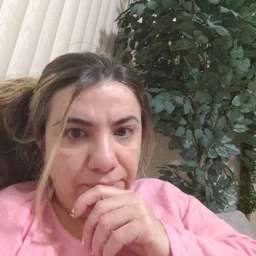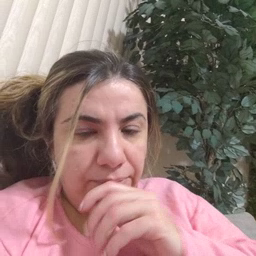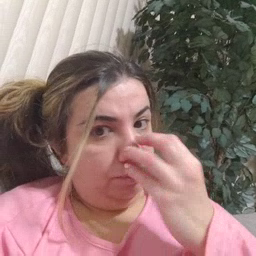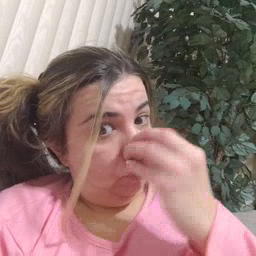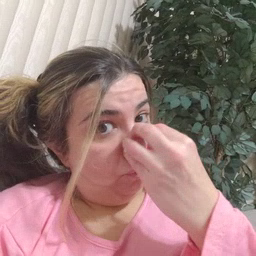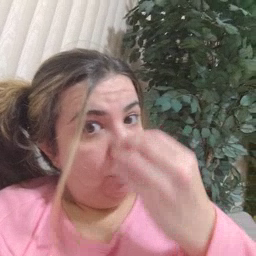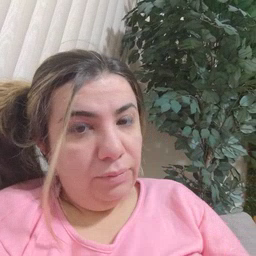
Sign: clown